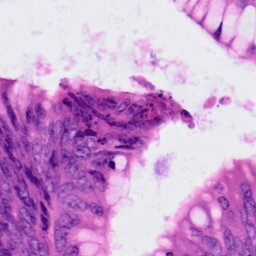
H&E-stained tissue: Colon